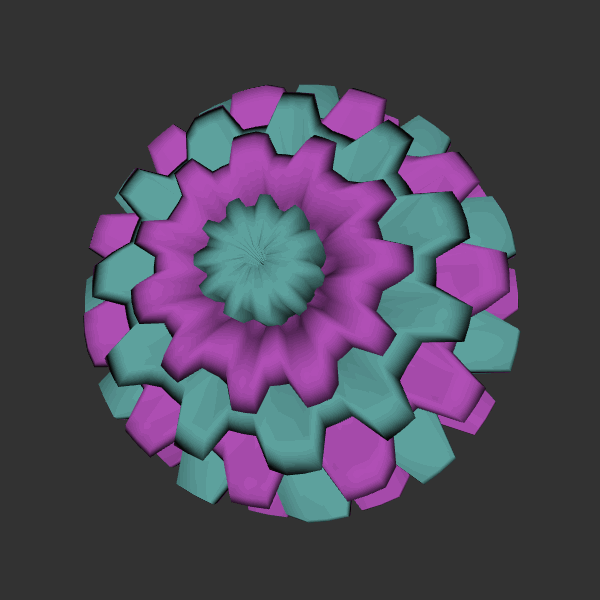
Background: dark